Platform: macOS
Application: Arc Browser
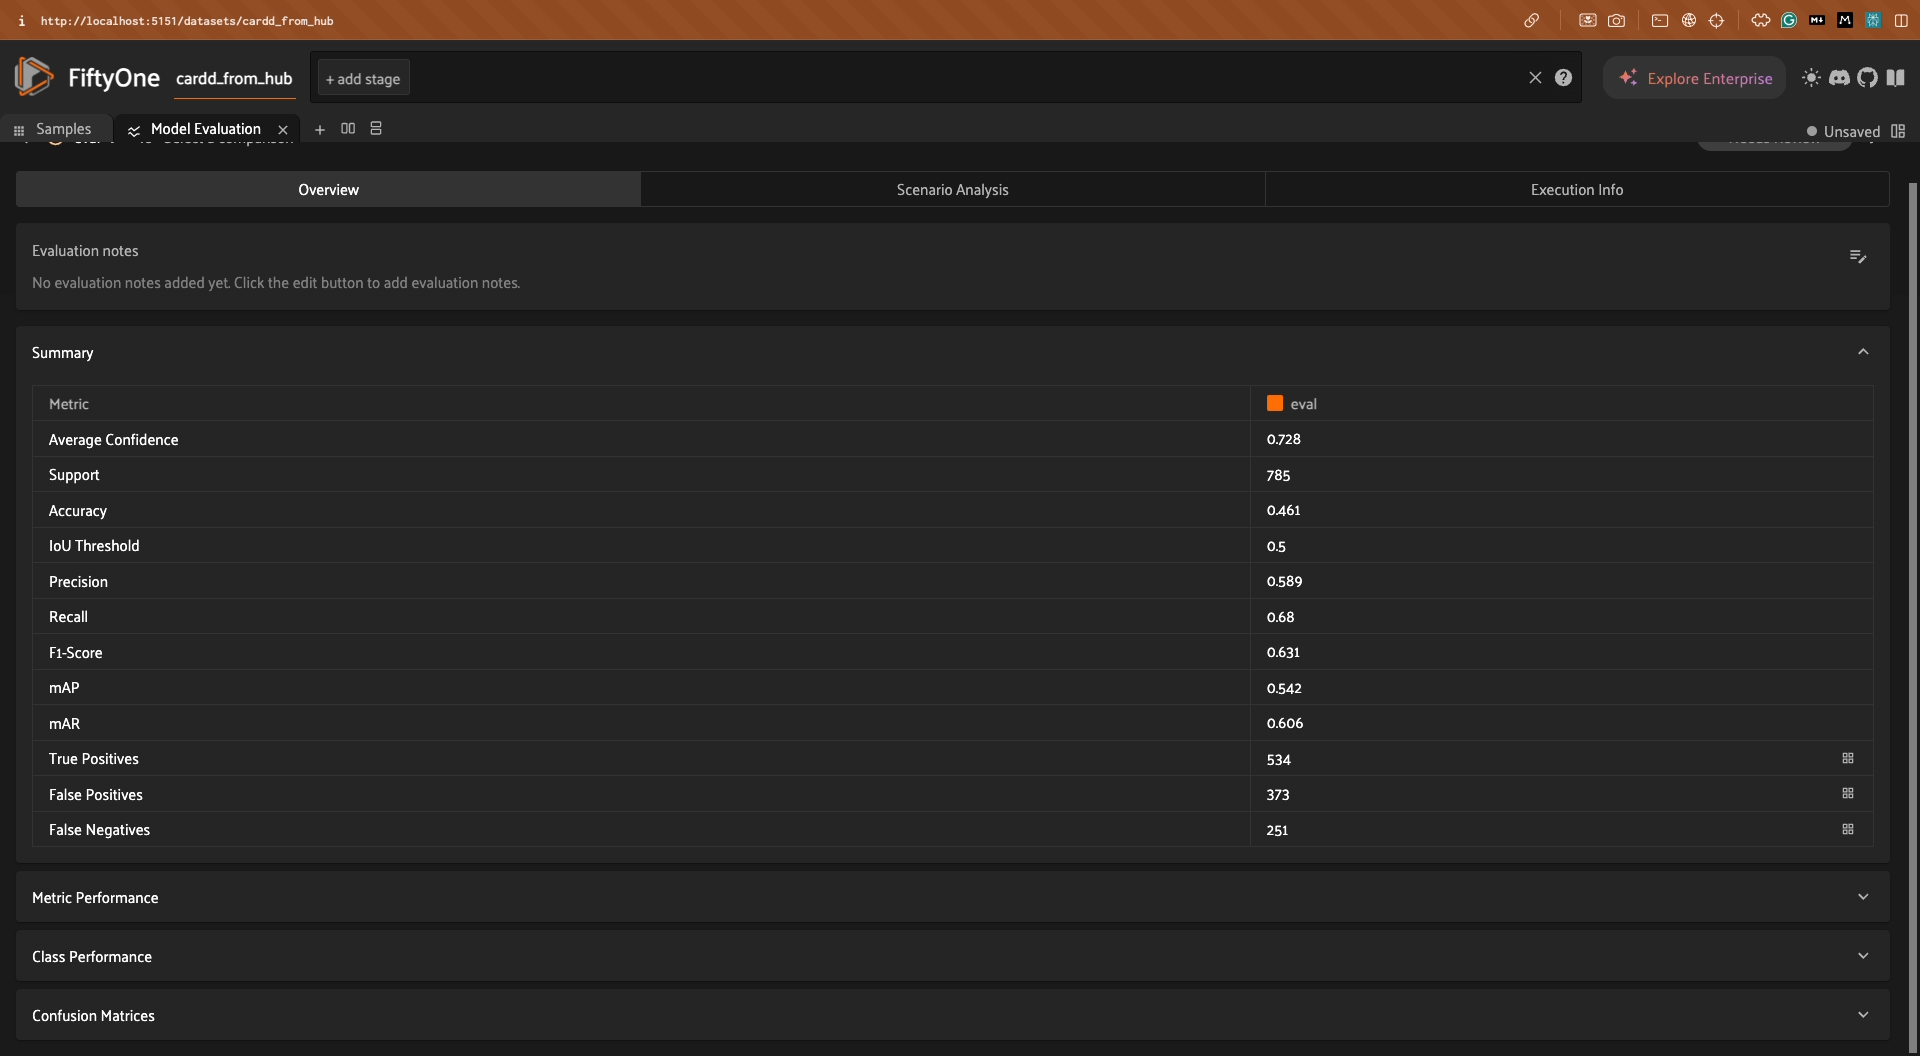
task_description: Load False Positives labels in the Samples panel
action_type: click
element_info: Icon
steps_since_start: 1